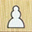
Piece: wP